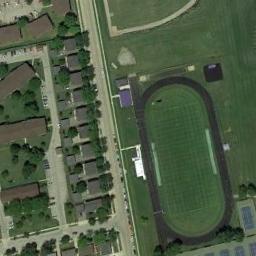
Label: ground_track_field